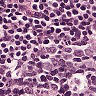
Metastatic tissue present: no